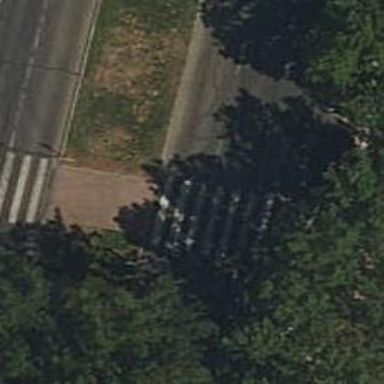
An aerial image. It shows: Uncontrolled zebra crossing with pedestrian island.